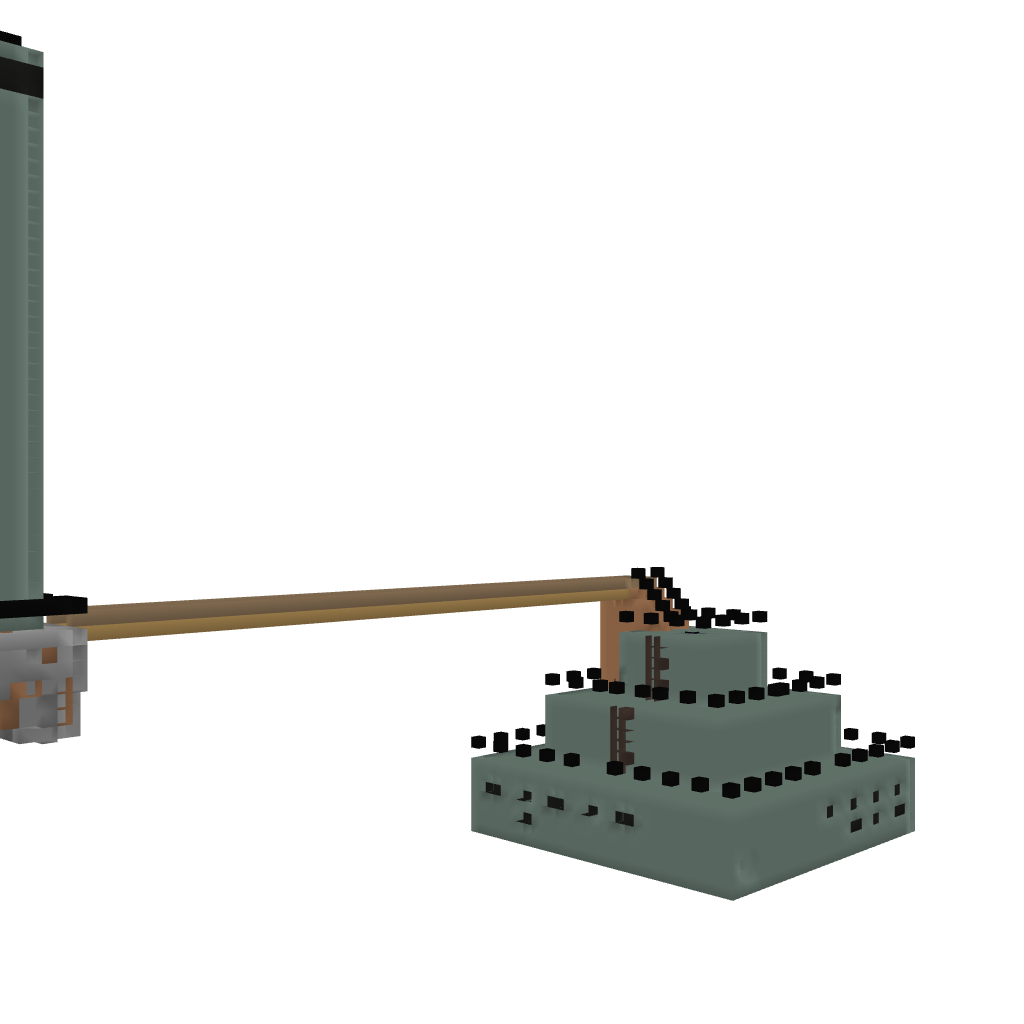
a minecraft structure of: Castle 1